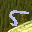
Label: 5